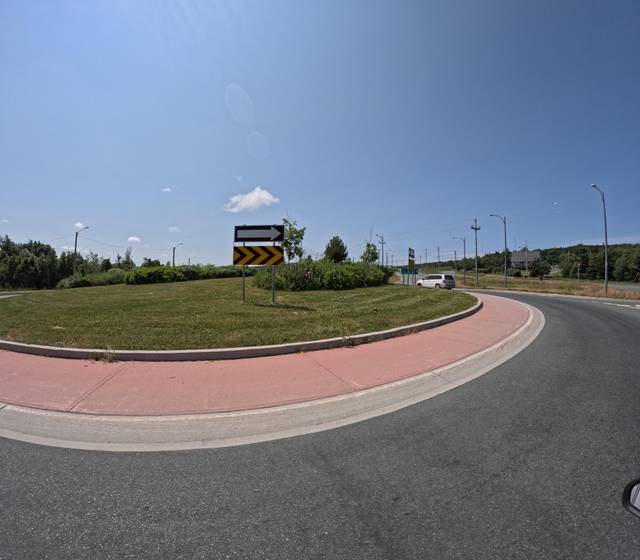
Region: Canada
Coordinates: 47.541, -52.766